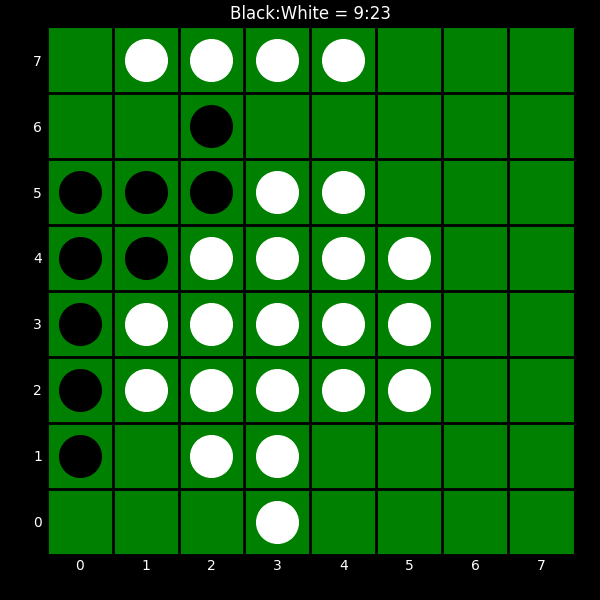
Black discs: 9
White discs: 23